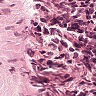
Metastatic tissue present: no